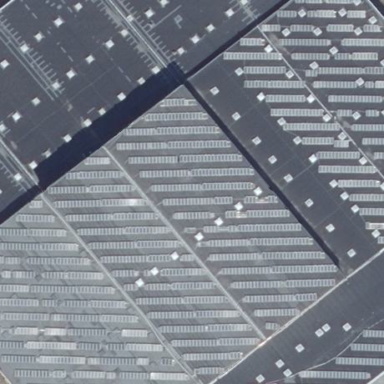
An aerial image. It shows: Warehouse.